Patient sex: M
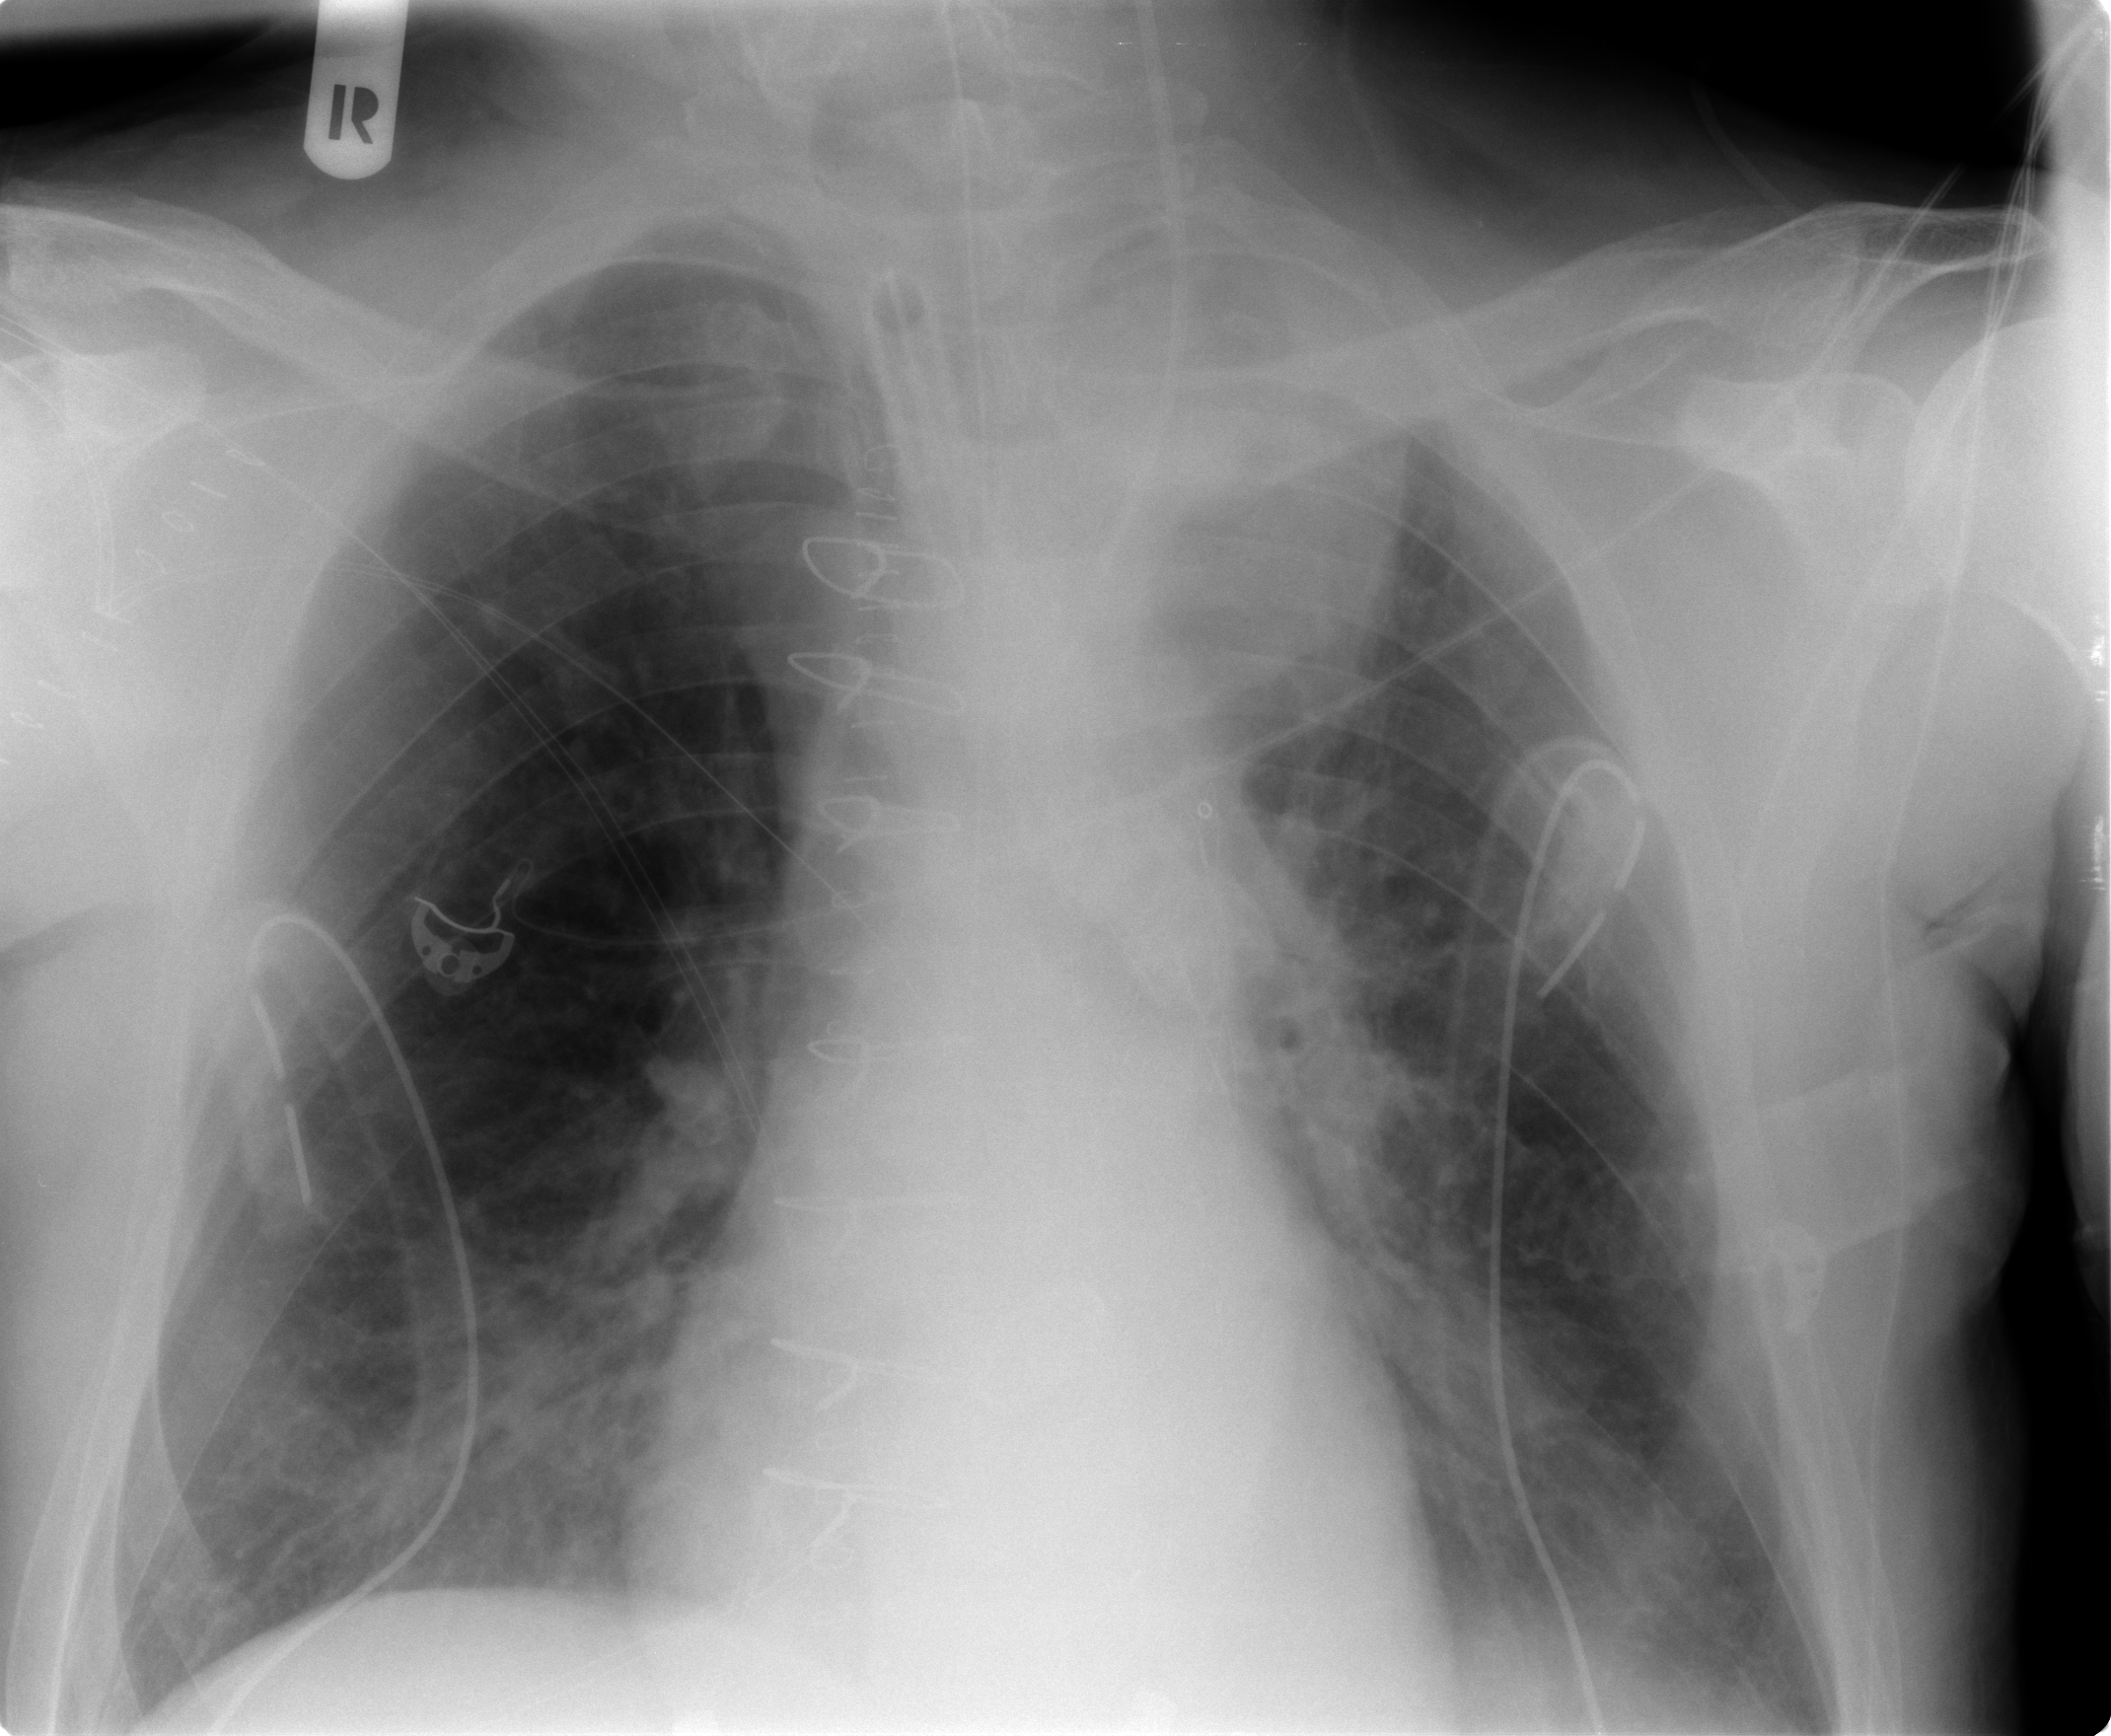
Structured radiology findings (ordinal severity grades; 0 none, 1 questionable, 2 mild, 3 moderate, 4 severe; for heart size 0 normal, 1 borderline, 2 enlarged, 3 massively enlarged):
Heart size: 0
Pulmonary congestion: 2
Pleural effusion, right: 0
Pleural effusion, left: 1
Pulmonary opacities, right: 0
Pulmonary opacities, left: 2
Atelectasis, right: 1
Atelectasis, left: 2